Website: crate-barrel
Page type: gifting
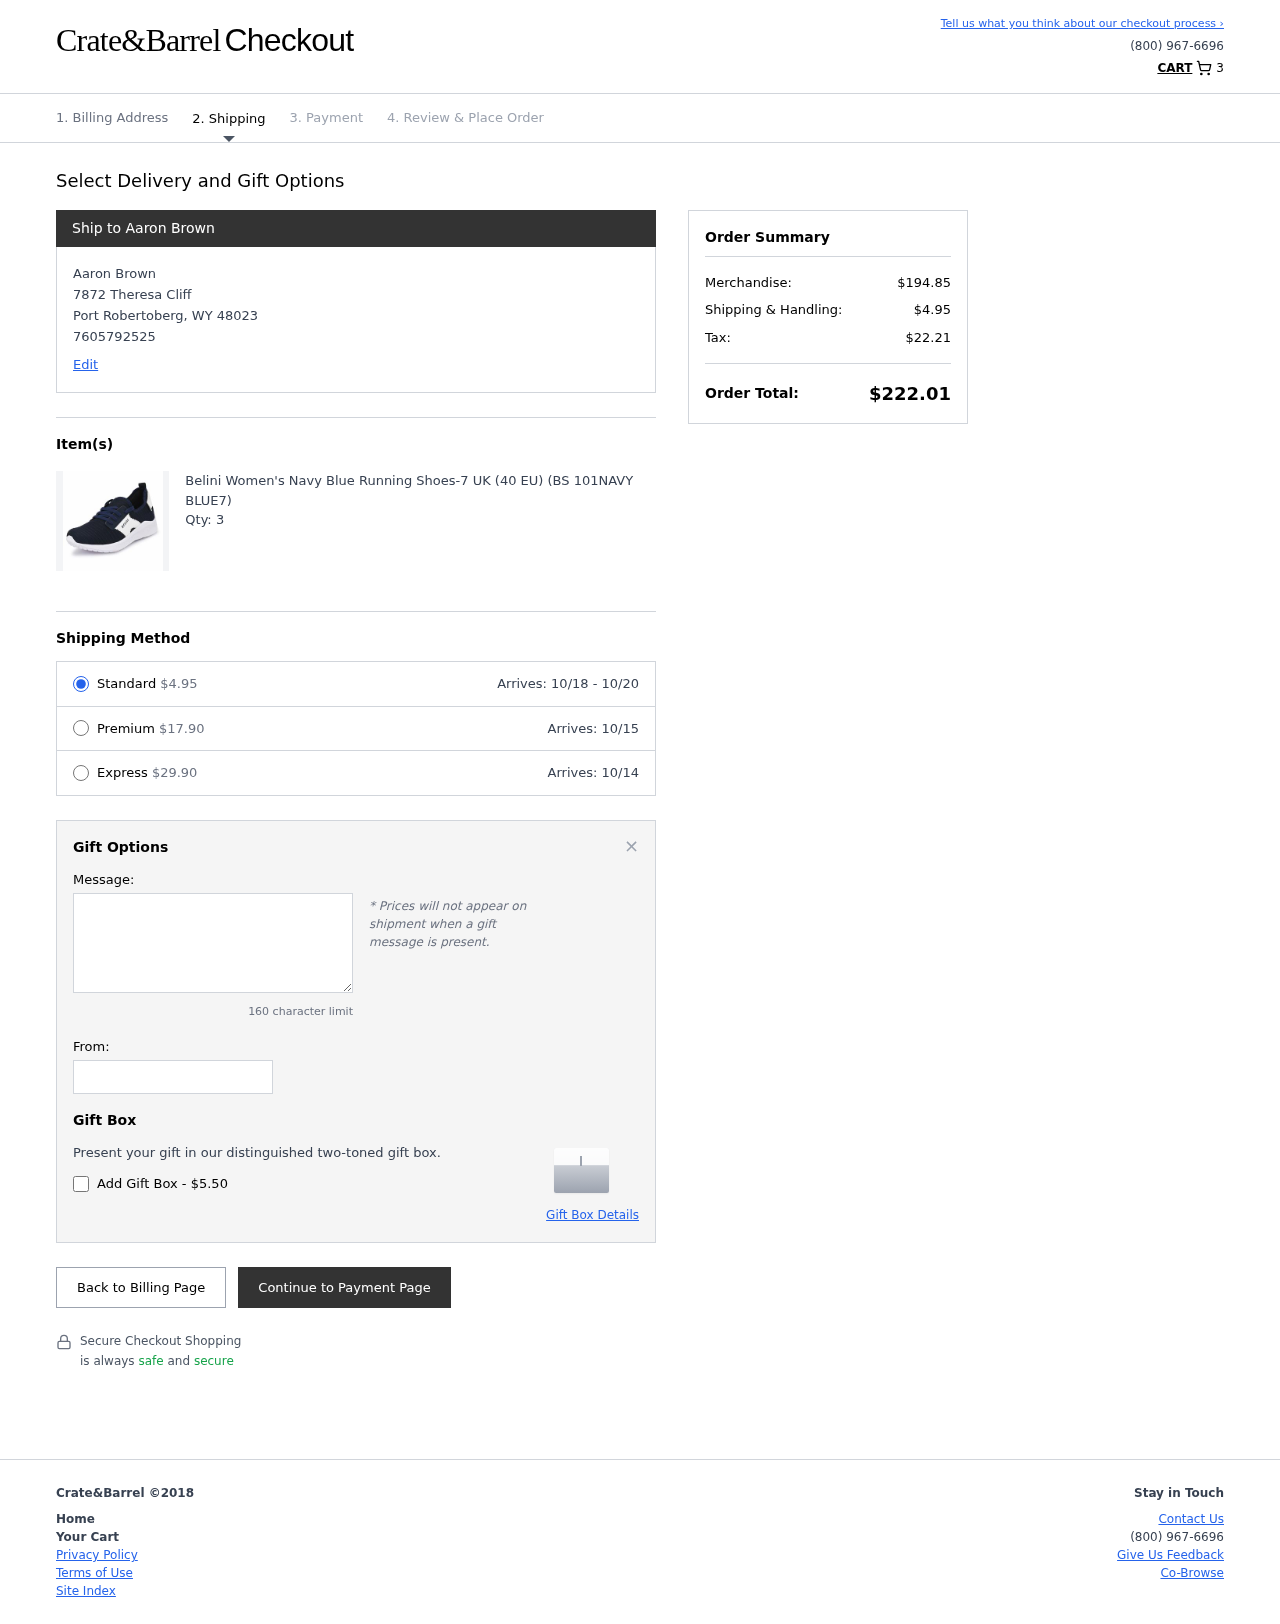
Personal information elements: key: PII_CITY
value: Port Robertoberg
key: PII_FULLNAME
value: Aaron Brown
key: PII_GIFT_FIRSTNAME
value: Ralph
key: PII_GIFT_MESSAGE
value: Hey Ralph, I know how much you love staying active, so I thought these navy blue running shoes would help keep you motivated on those morning runs. Can’t wait to hear how they feel! Enjoy every step!
Aaron
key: PII_PHONE
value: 7605792525
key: PII_POSTCODE
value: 48023
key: PII_STATE_ABBR
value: WY
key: PII_STREET
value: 7872 Theresa Cliff
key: PII_FULLNAME2
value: Aaron Brown
Product elements: key: PRODUCT1_NAME
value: Belini Women's Navy Blue Running Shoes-7 UK (40 EU) (BS 101NAVY BLUE7)
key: PRODUCT1_QUANTITY
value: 3
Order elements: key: ORDER_NUM_ITEMS
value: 3
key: ORDER_SHIPPING_COST
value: $4.95
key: ORDER_DELIVERY_DATE_RANGE
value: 10/18 - 10/20
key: ORDER_PREMIUM_SHIPPING
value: $17.90
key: ORDER_PREMIUM_DATE
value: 10/15
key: ORDER_EXPRESS_SHIPPING
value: $29.90
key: ORDER_EXPRESS_DATE
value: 10/14
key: ORDER_SUBTOTAL
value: $194.85
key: ORDER_TAX
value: $22.21
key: ORDER_TOTAL
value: $222.01